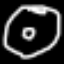
Label: donut